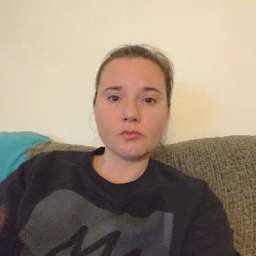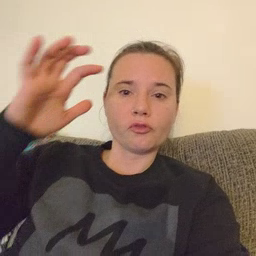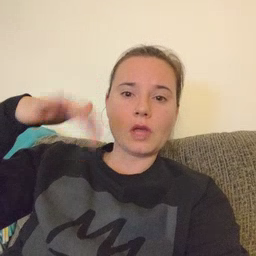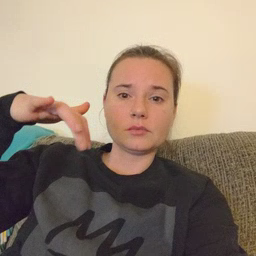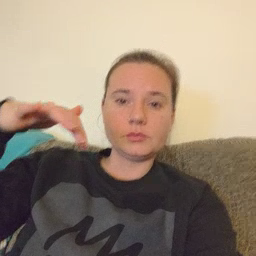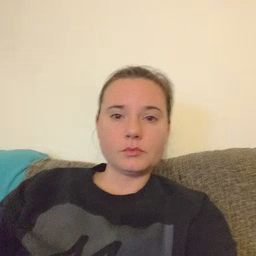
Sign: rain